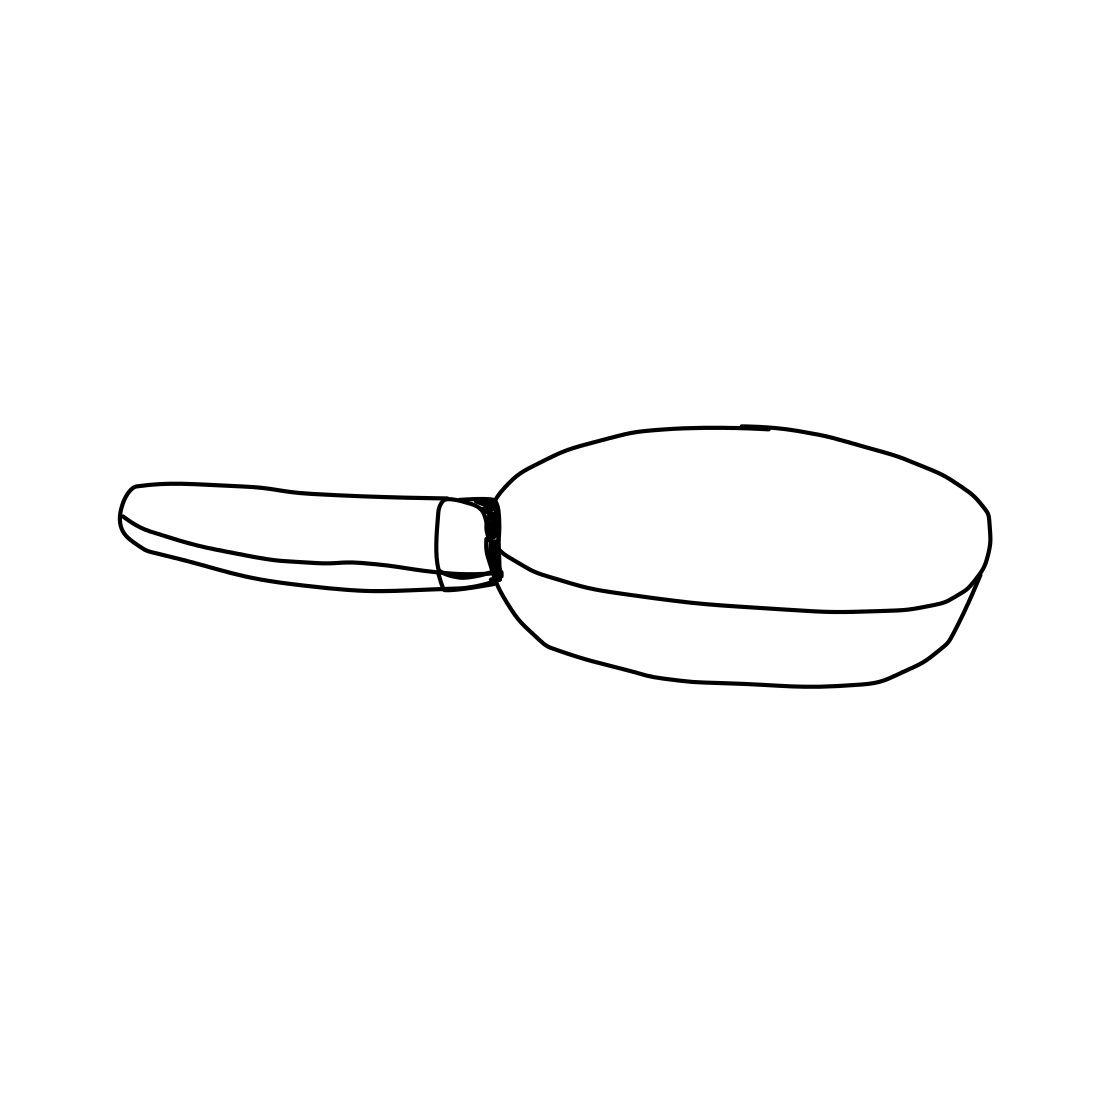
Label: frying-pan